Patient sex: M
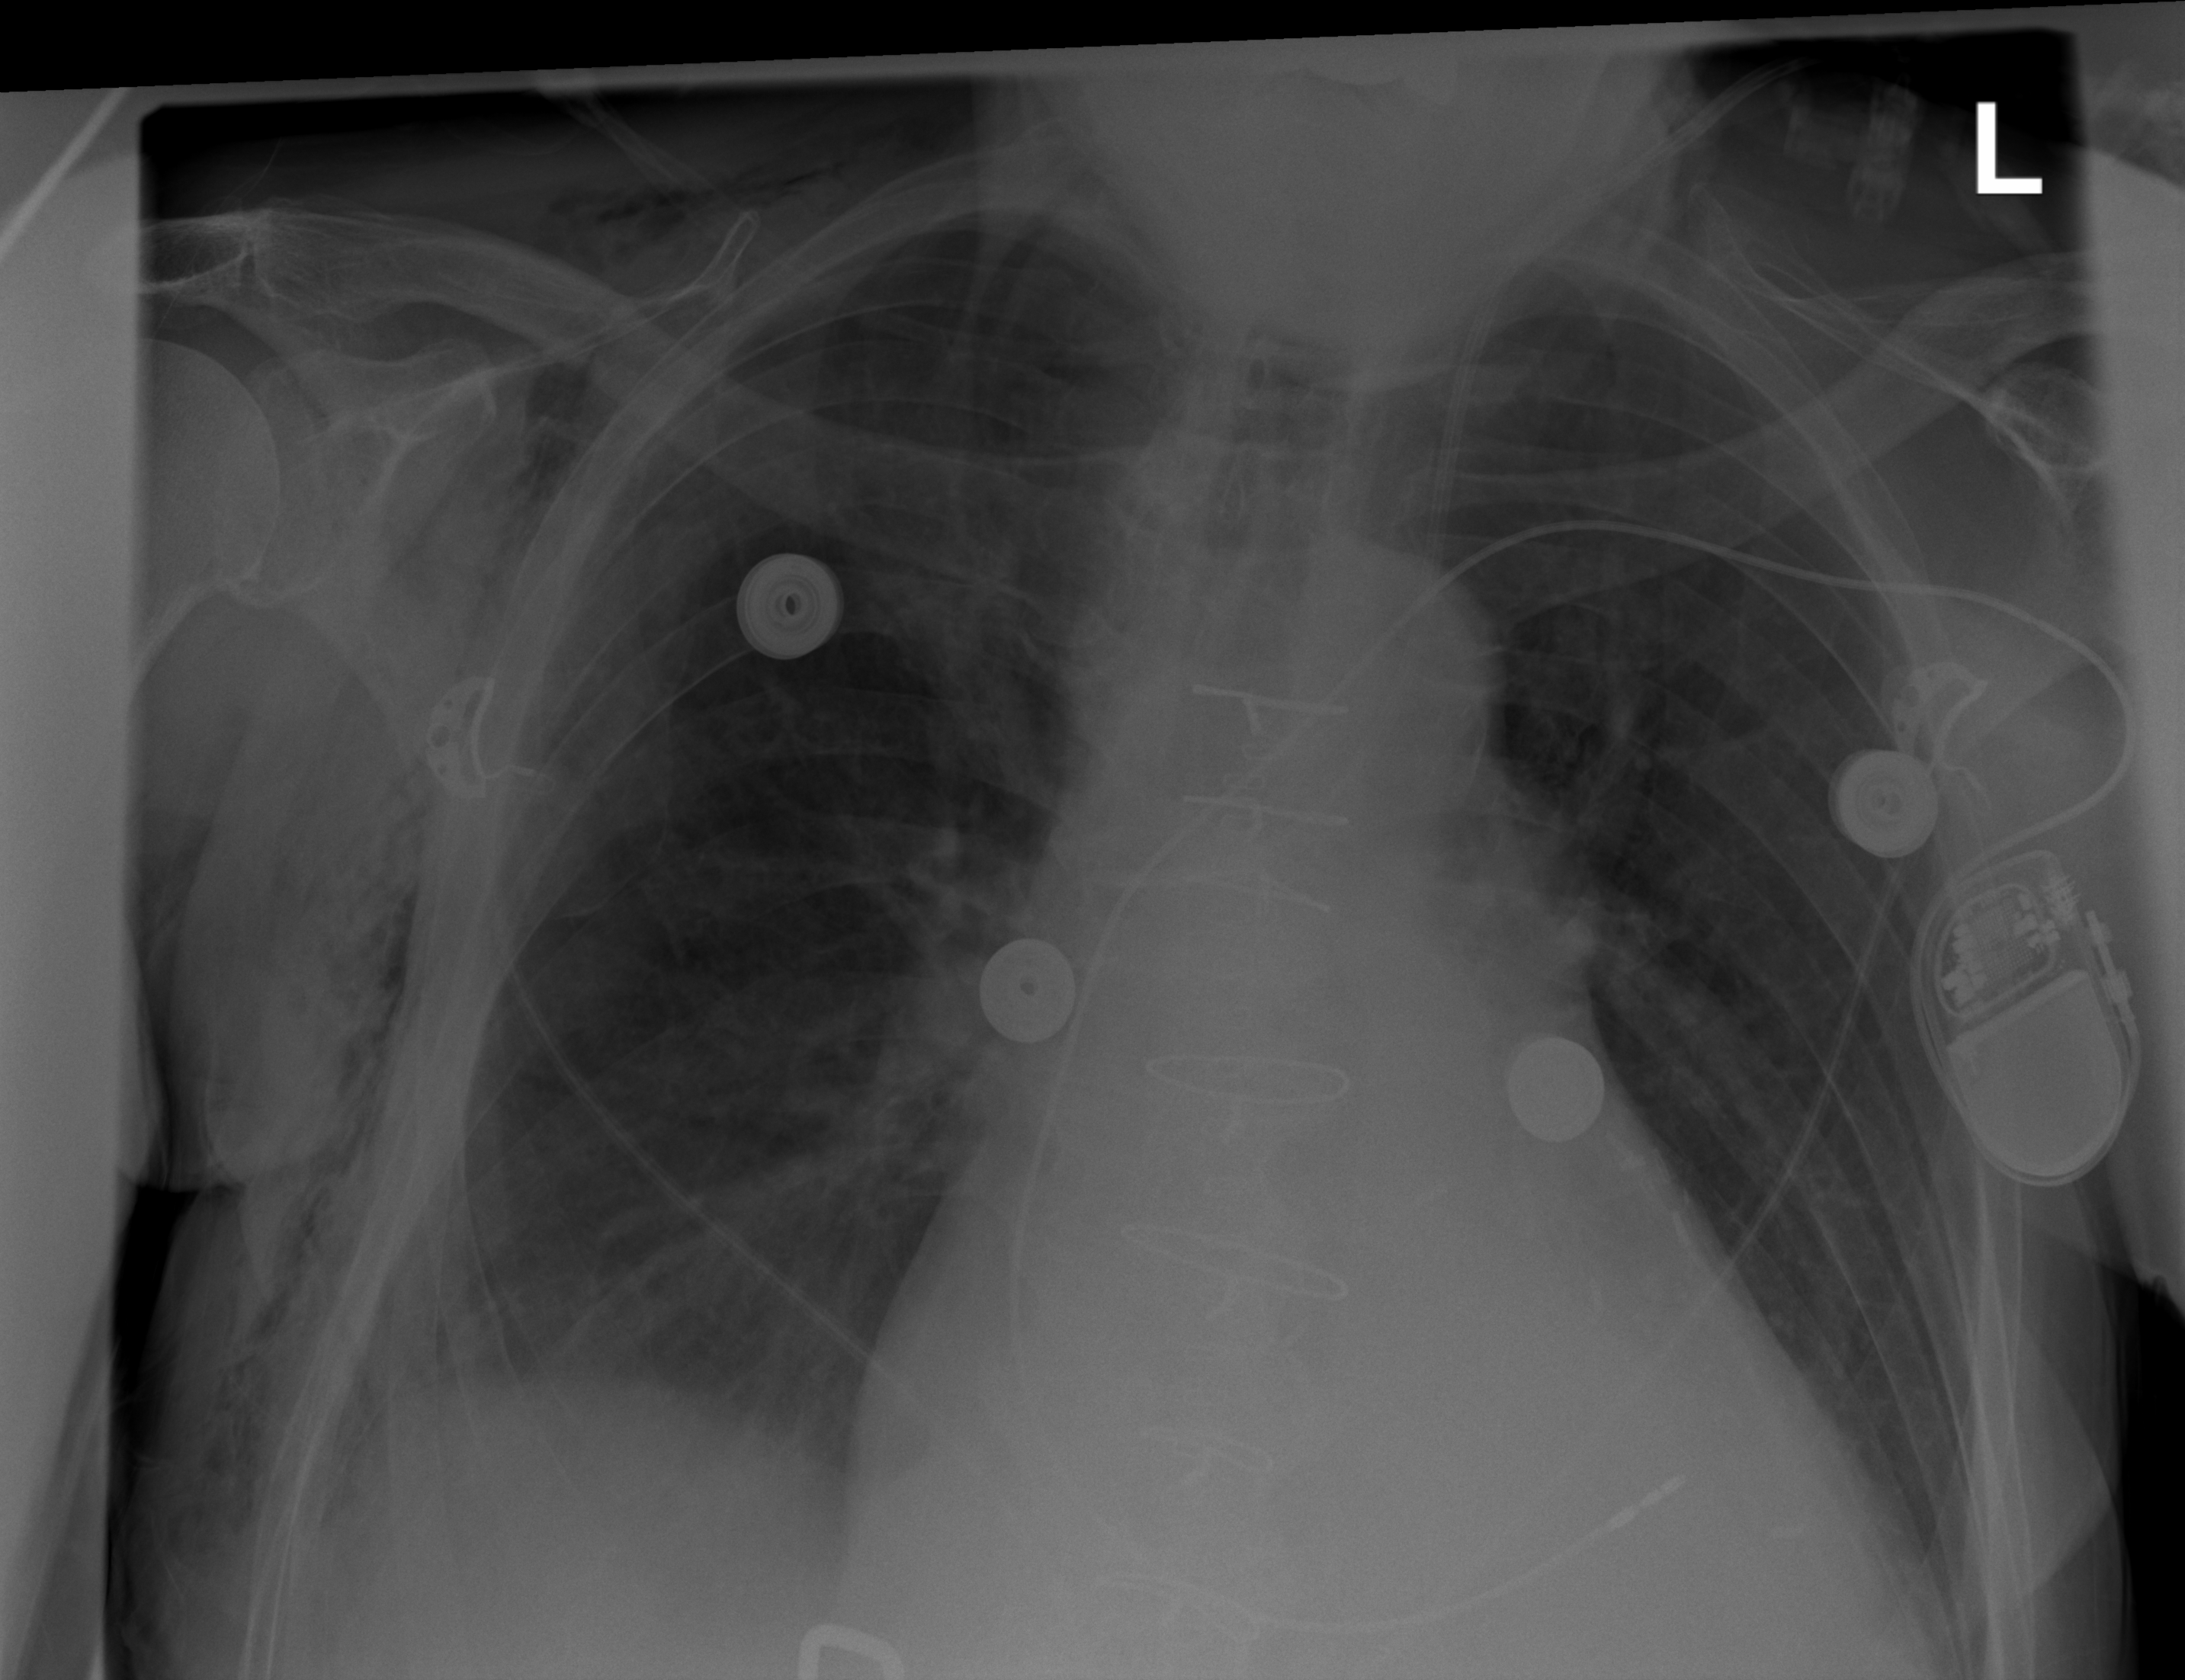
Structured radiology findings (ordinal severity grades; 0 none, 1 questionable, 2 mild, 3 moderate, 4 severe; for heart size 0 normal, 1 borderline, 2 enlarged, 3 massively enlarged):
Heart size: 2
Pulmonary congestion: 2
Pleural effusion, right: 0
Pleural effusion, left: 2
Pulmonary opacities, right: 2
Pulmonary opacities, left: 0
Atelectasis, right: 0
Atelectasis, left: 2